Question: I have a database in BigQuery where each record is a web traffic session on my website.
I currently have this table that tells me how a person came to my website and a column that tells me the order of each event.
The final goal is to see how many "not organic" sessions a person had to make until an organic session.
I am trying to create an additional column that will return "include" every time a conversion happened (when an organic session happened after a not organic session)
I know how to do this using Excel, but I don't know how to do this using SQL. I have a feeling that "PARTITION BY" is the solution, but I don't know how.

Here is my Excel solution:
'''
=IF(AND((COUNTIF($B$2:B2,FALSE))>=1,(IF(COUNTIF($B$2:B2,FALSE)>=1,COUNTIFS($B$2:B2,TRUE,$C$2:C2,">1"),0))>=1),"include","exclude")
'''
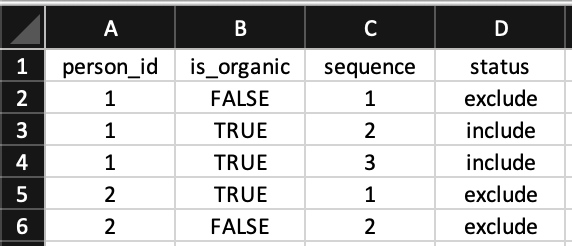
Answer: If you are trying to add the 'status' flag, then you seem to want the following rules:
- - -
If so, you can simply use:
'''
select t.*
(case when not is_organic then 'exclude'
when countif(not is_organic) over (partition by partition by person_id order by sequence) = 0
then 'exclude'
else 'include'
end) as status
from t;
'''
However, for this question:
> The final goal is to see how many "not organic" sessions a person had to make until an organic session.
I would simply use aggregation with a window function:
'''
select person_id, countif(sequence < first_organic_sequence)
from (select t.*,
min(case when is_organic then sequence end) over (partition by person_id) as first_organic_sequence
from t
) t
group by person_id;
'''
Or if 'sequence' always starts at '1' and how no gaps:
'''
select person_id, min(case when is_organic then sequence end) - 1
from t
group by person_id;
'''